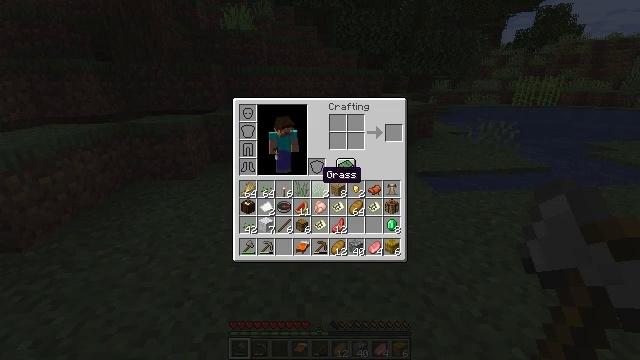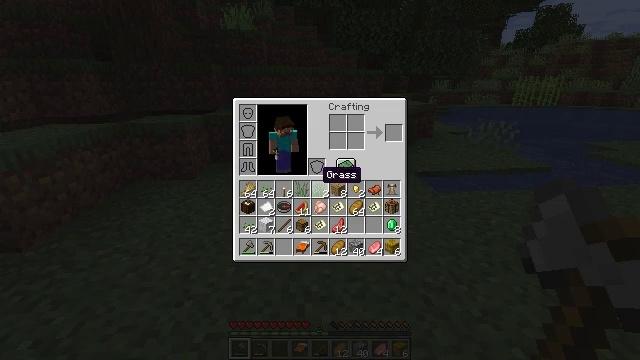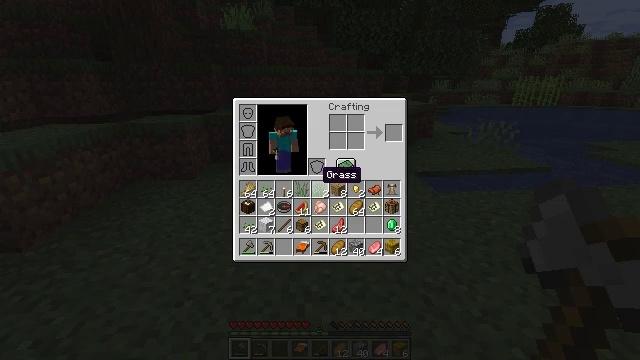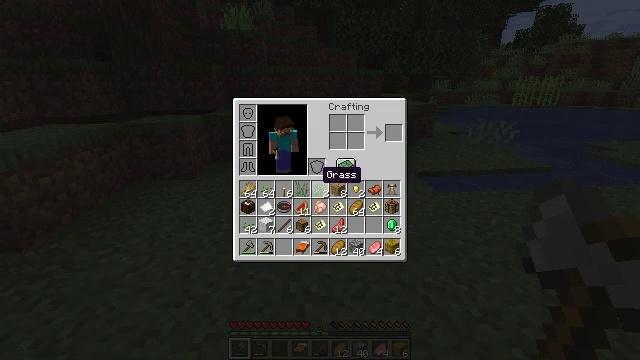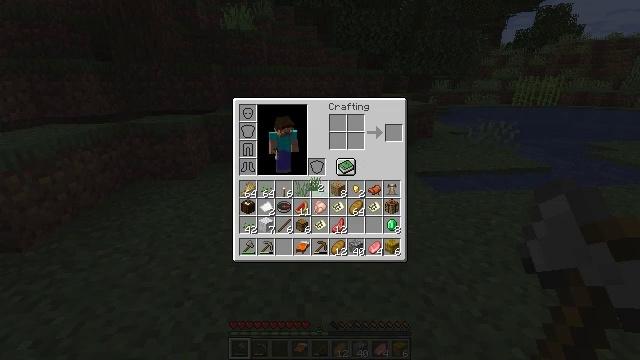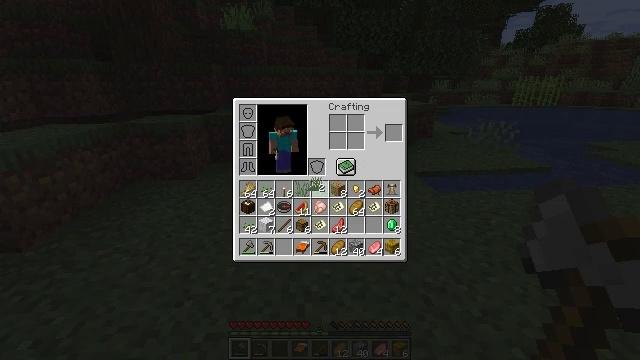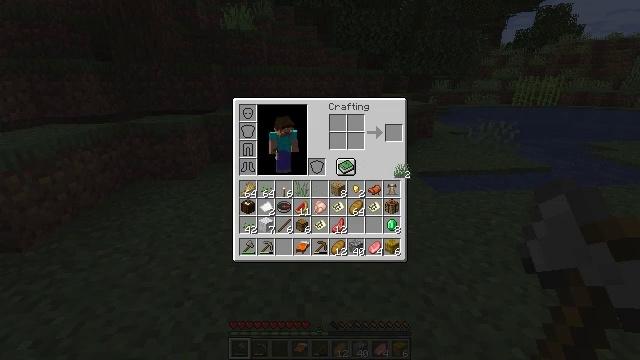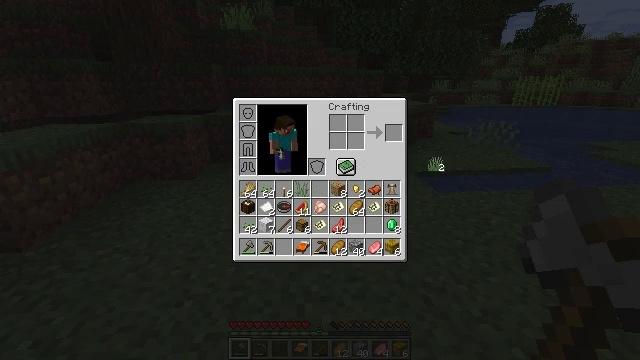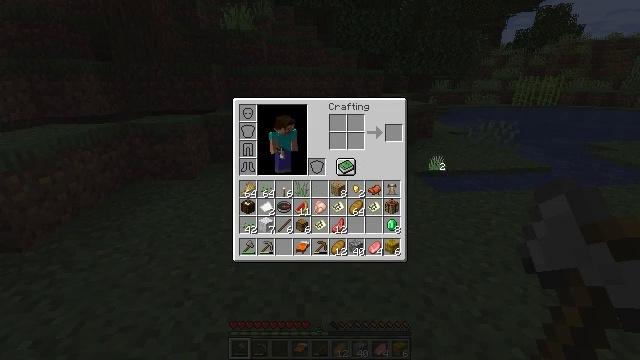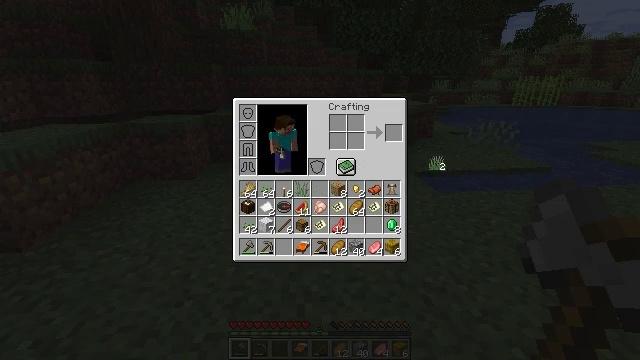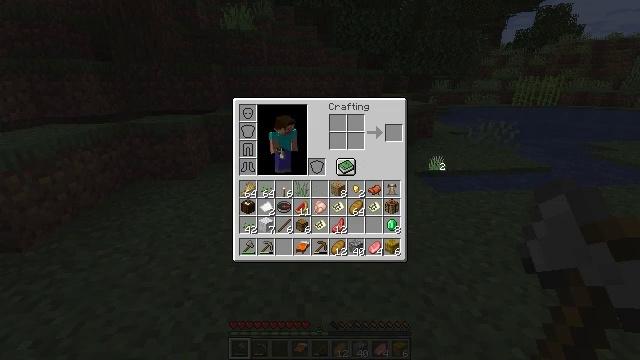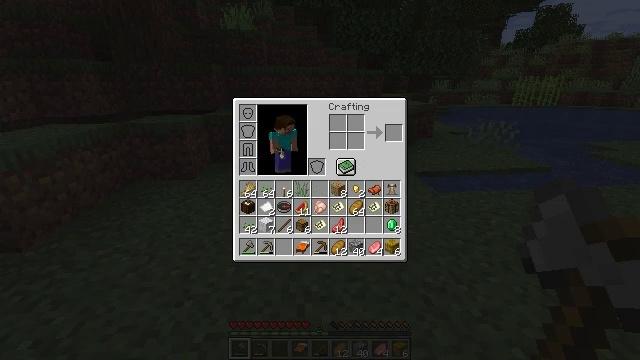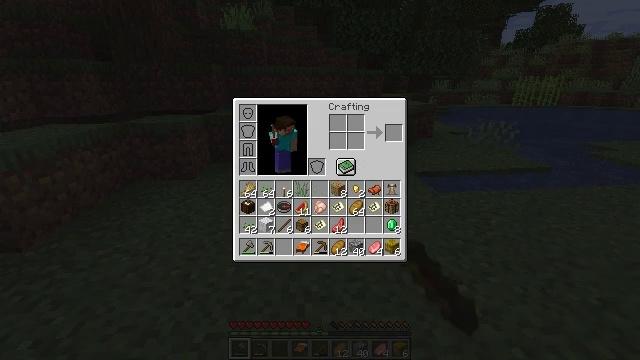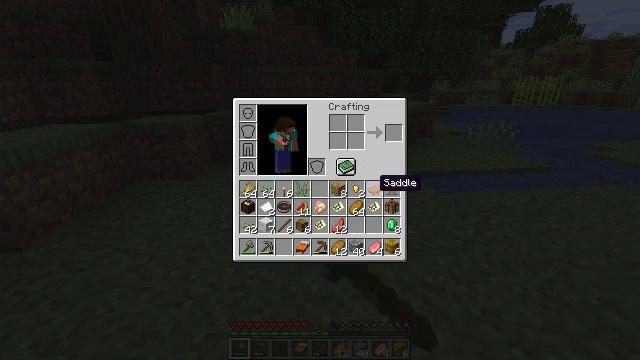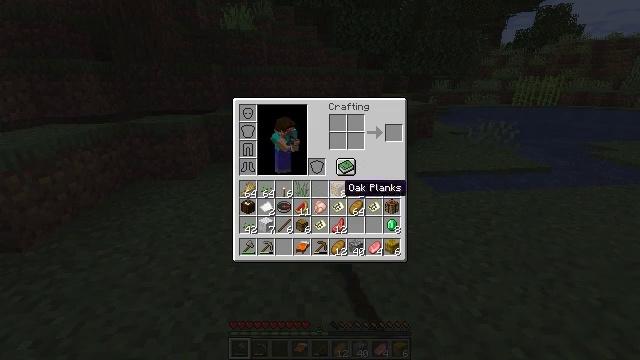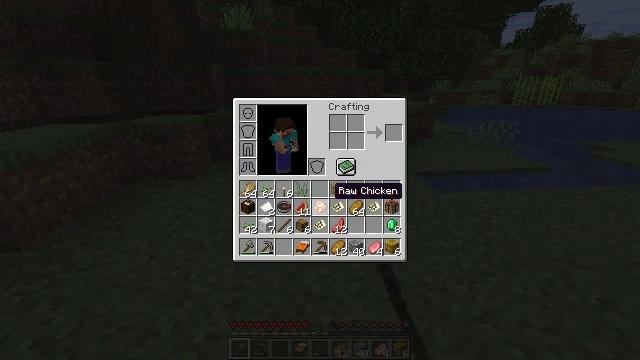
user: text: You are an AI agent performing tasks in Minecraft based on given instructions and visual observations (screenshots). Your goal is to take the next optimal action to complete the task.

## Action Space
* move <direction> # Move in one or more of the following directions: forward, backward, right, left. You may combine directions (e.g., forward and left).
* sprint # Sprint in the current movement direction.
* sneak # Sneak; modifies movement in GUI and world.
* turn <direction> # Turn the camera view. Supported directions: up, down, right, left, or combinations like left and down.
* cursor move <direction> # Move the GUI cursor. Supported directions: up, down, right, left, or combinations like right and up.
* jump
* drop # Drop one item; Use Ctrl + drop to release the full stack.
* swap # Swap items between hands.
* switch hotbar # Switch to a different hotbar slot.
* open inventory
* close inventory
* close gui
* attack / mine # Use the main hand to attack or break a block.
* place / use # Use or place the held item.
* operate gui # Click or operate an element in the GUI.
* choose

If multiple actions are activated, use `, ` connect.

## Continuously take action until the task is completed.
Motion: motion action
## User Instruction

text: Remove a grass block from the inventory.
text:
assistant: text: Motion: no_op
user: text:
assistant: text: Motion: no_op
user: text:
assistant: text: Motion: no_op
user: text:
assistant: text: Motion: operate gui
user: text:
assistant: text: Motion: operate gui
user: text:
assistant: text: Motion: cursor move right and up
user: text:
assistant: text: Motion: cursor move right and up
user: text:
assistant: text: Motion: operate gui
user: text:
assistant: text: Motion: operate gui
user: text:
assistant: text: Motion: operate gui
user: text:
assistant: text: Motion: cursor move left and down
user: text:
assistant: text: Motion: cursor move left and down
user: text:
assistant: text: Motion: cursor move left
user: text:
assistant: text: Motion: cursor move left
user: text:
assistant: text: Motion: cursor move left
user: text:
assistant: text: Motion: no_op
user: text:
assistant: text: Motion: no_op